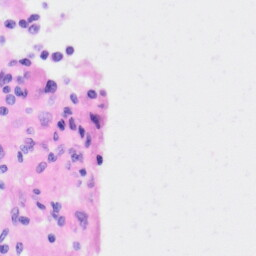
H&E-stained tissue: Kidney